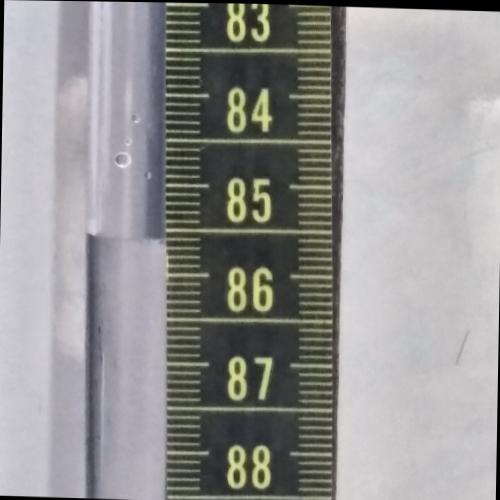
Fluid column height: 85.6 cm